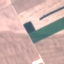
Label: AnnualCrop